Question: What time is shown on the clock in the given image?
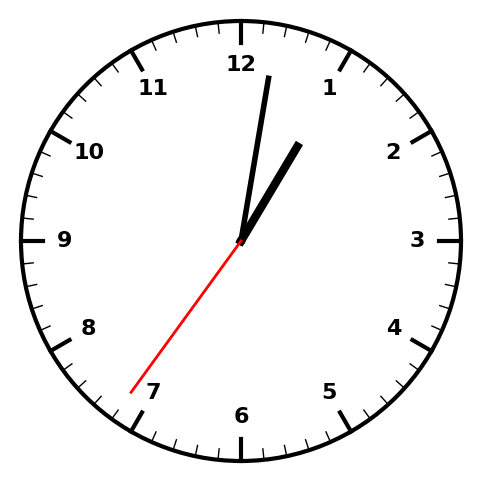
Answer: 01:01:36